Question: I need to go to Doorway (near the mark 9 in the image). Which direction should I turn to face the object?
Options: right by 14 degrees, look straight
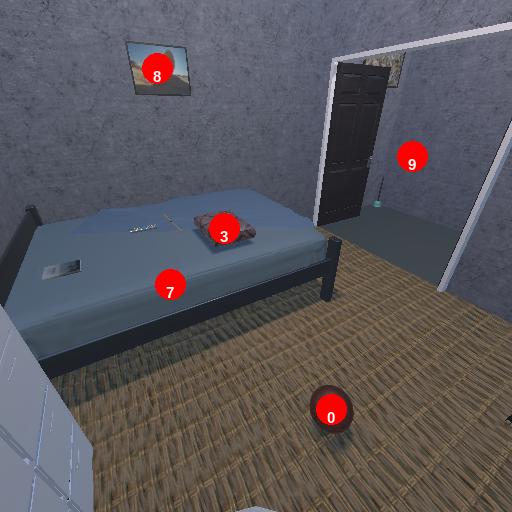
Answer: right by 14 degrees